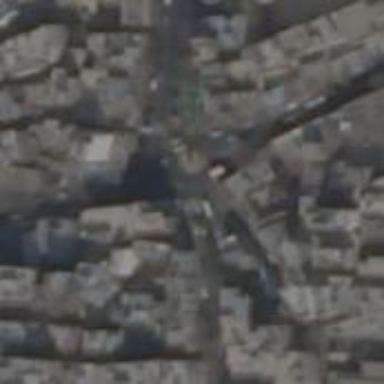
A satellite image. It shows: Square.